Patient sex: M
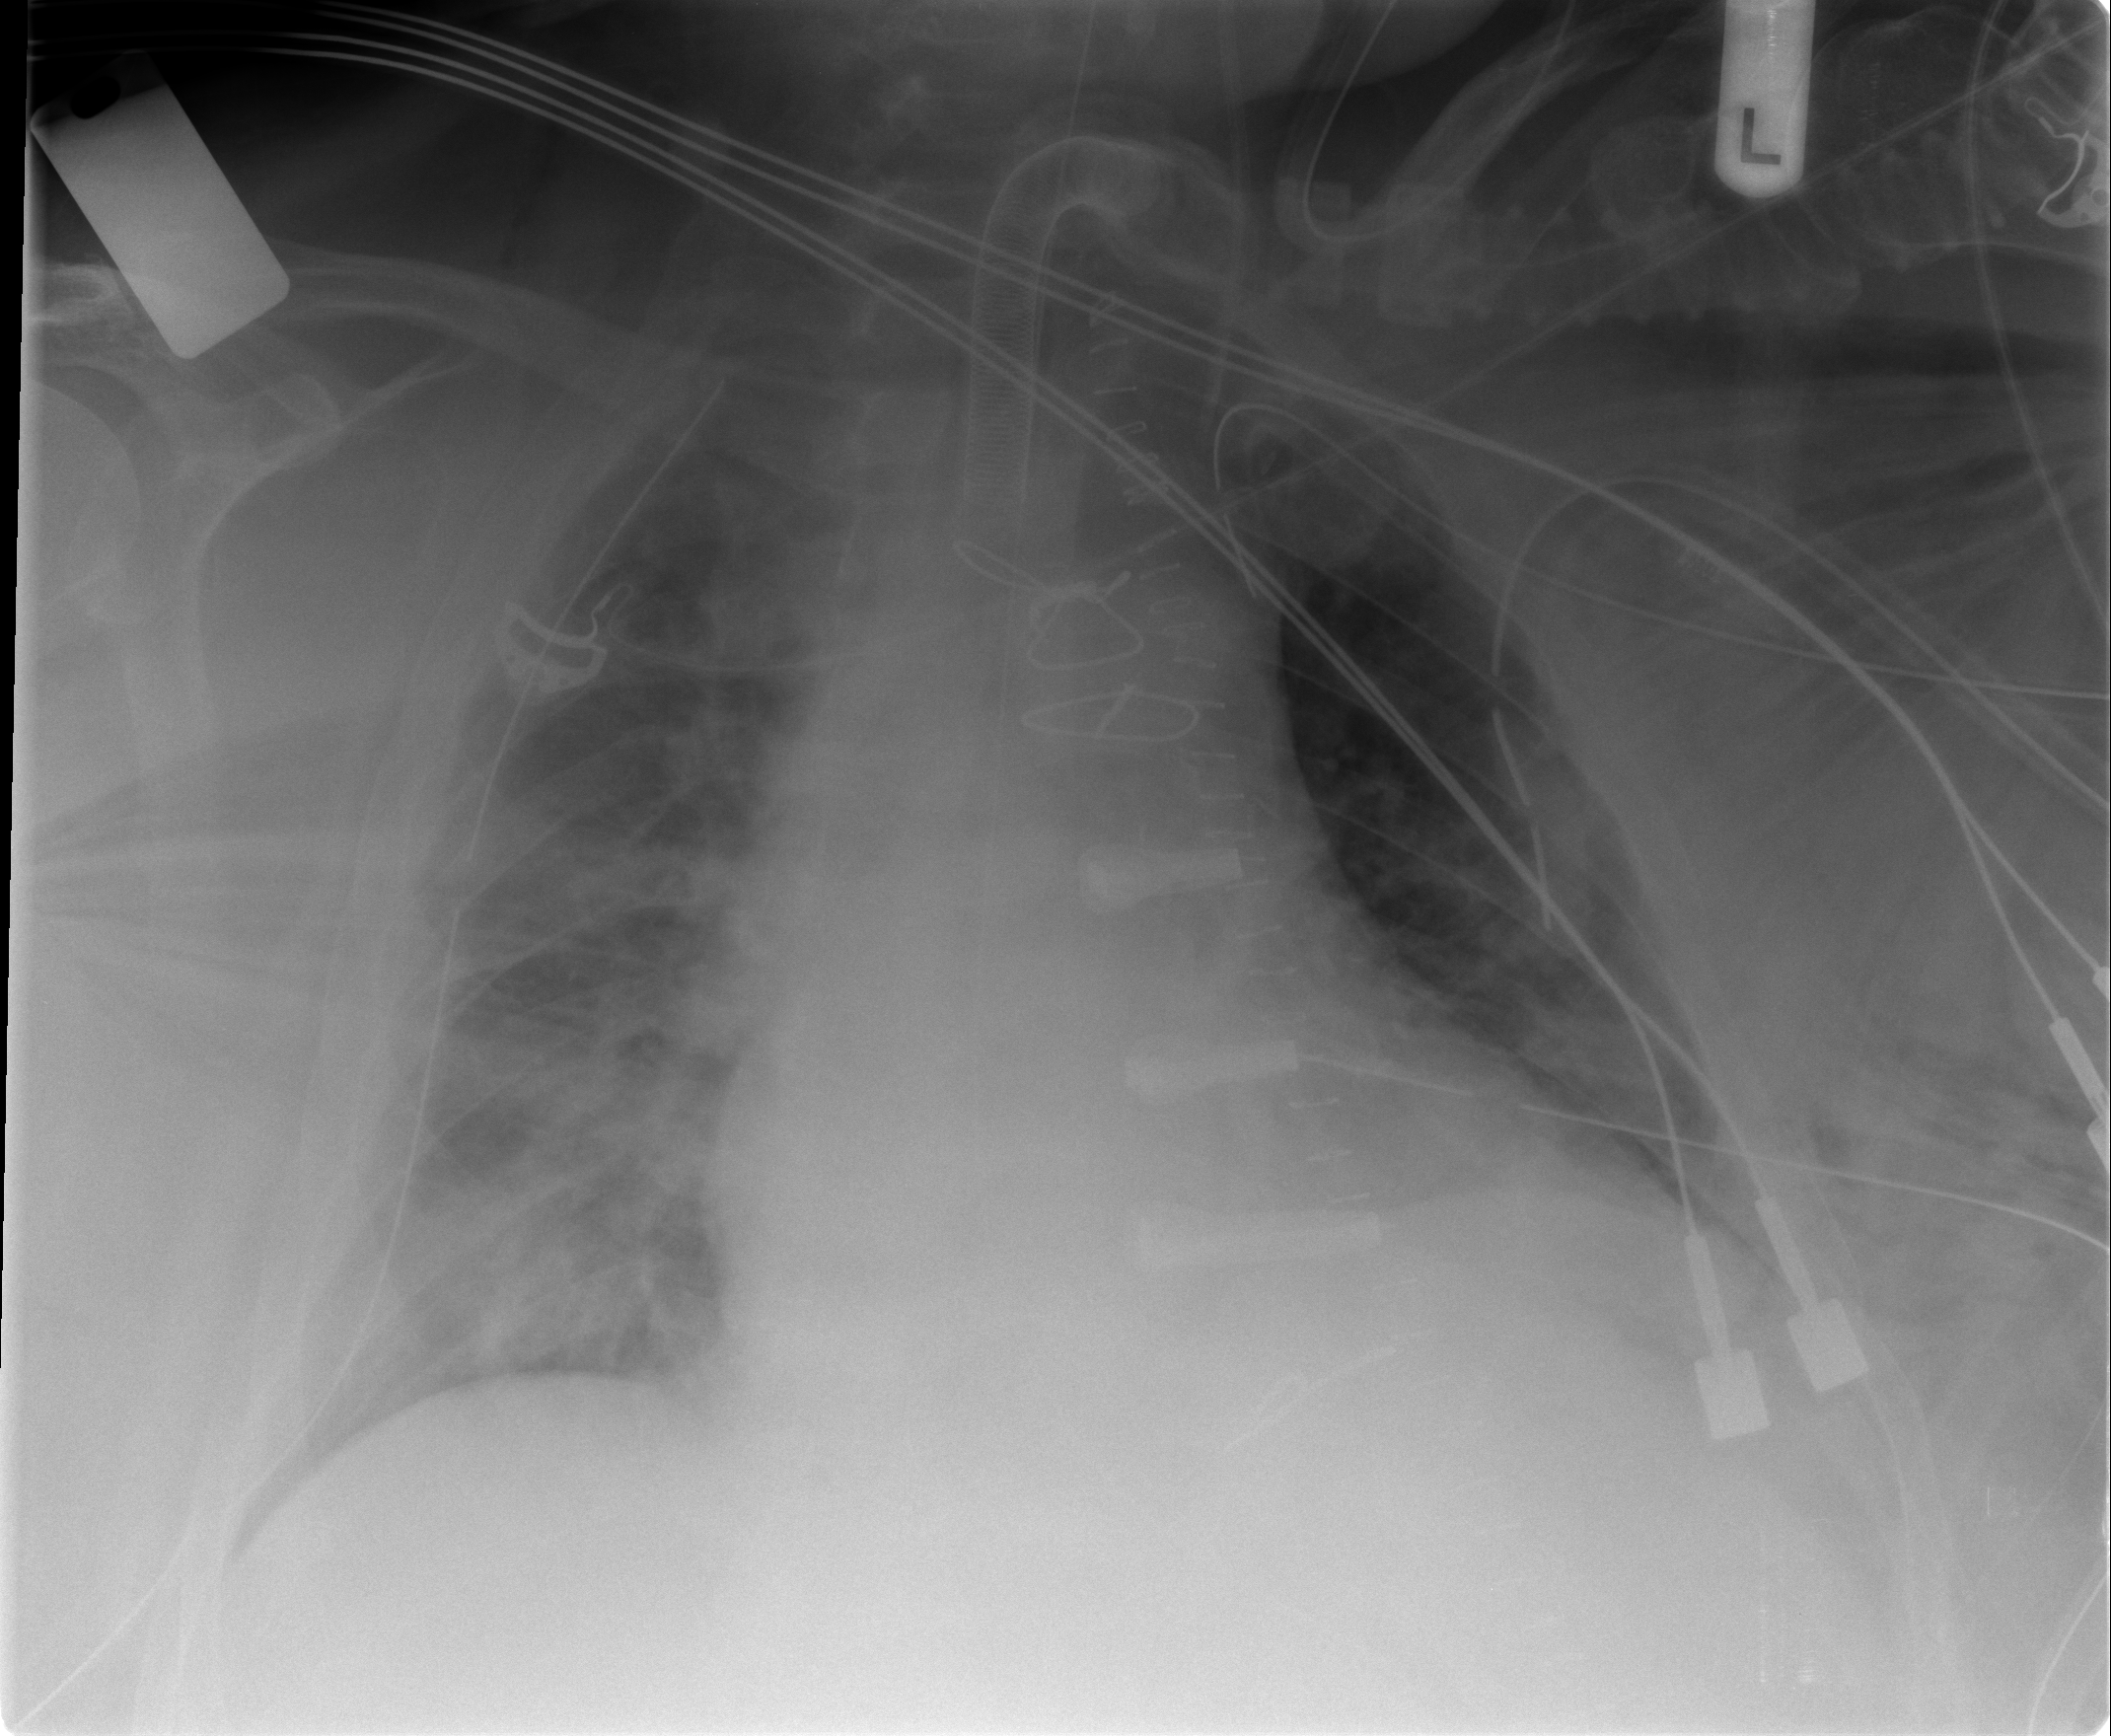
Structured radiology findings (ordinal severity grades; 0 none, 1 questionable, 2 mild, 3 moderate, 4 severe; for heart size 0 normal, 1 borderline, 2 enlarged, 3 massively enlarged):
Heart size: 2
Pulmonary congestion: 2
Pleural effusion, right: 1
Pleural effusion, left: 0
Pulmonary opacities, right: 0
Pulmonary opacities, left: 0
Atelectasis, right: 2
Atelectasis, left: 2